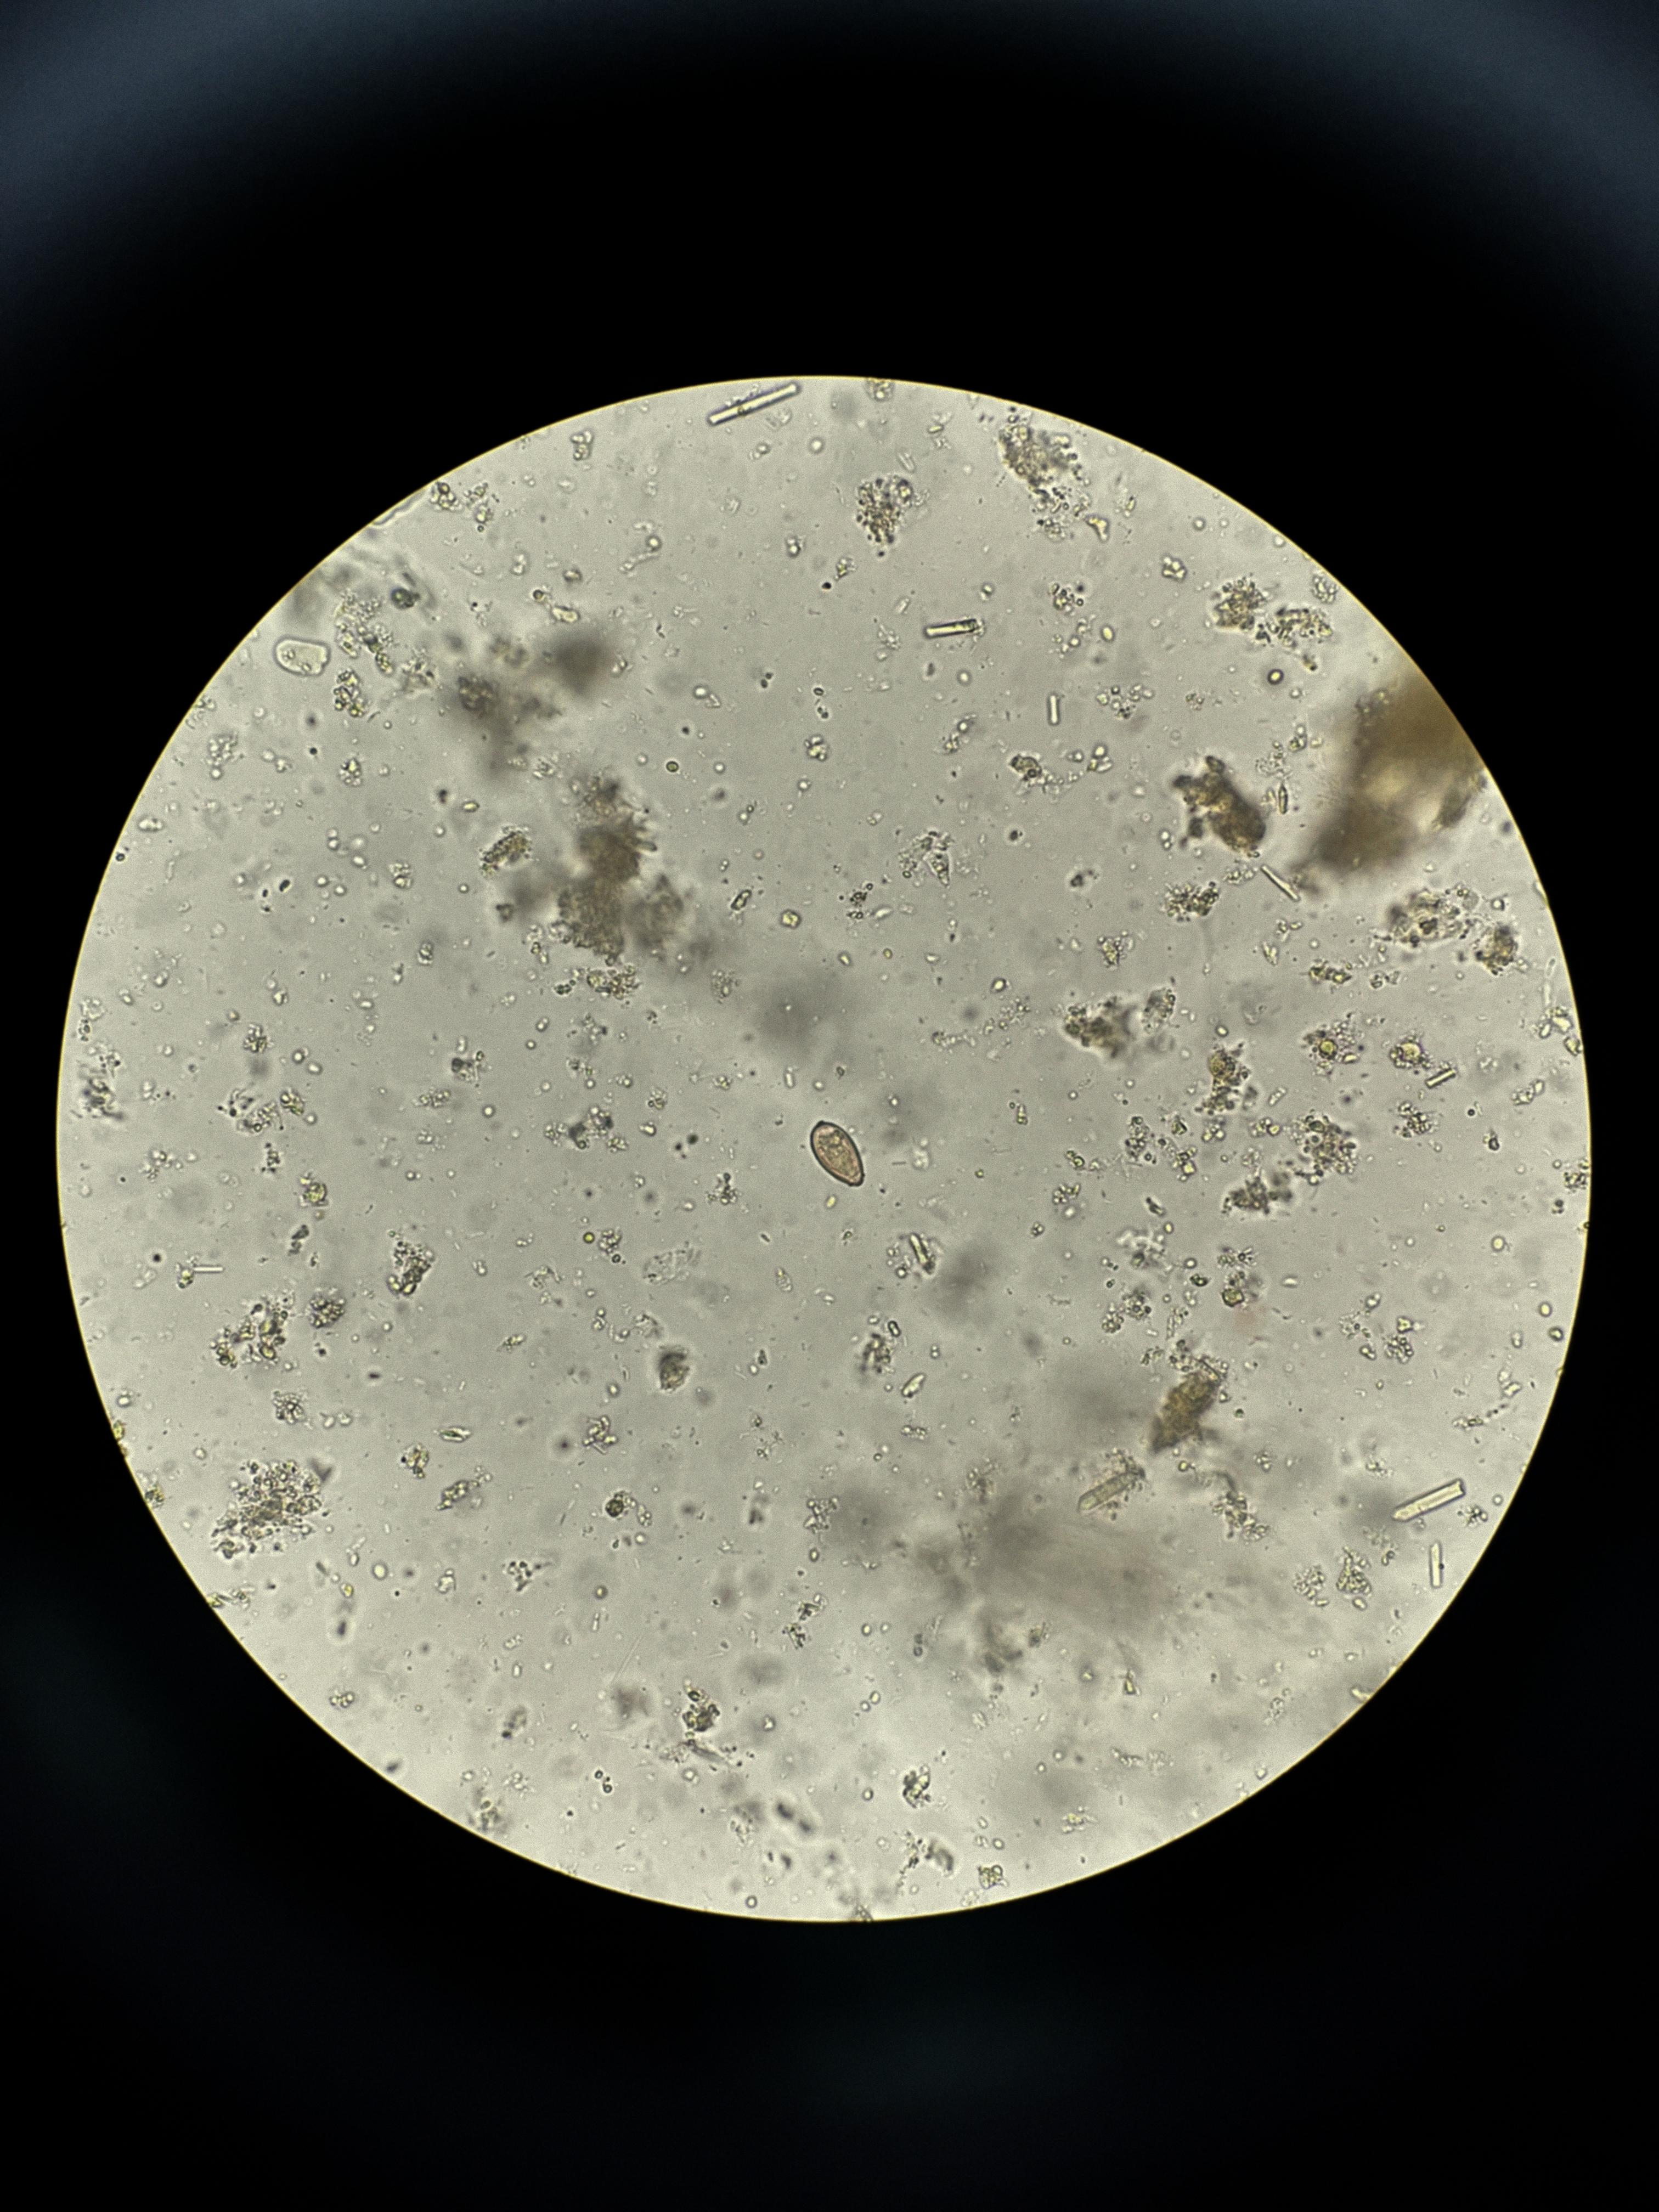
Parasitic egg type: Opisthorchis viverrine